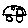
Label: car